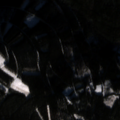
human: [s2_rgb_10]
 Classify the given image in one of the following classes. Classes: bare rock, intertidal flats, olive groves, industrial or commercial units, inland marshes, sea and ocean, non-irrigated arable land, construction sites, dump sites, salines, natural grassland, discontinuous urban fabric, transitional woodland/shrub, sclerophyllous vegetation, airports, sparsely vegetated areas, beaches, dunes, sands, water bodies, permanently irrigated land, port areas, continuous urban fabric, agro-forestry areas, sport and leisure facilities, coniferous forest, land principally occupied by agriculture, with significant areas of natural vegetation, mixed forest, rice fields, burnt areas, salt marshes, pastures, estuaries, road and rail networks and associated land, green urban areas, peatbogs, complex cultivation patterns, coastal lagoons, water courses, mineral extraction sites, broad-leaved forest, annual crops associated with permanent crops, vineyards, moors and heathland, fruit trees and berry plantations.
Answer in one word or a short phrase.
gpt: coniferous forest